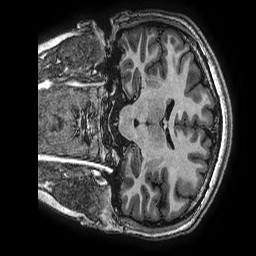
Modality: T1w
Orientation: coronal
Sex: female
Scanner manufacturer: ge
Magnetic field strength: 3 T
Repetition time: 0.00766 s
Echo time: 0.003476 s